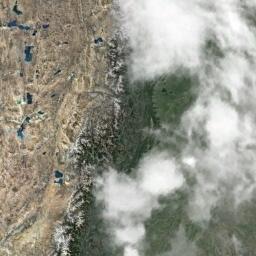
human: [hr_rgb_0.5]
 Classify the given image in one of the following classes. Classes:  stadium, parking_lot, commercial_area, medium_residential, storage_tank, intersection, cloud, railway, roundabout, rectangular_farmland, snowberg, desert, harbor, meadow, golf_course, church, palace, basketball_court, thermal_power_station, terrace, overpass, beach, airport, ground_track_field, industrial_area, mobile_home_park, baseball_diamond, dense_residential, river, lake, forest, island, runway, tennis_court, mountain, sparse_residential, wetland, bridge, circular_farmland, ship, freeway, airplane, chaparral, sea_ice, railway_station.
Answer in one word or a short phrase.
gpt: cloud